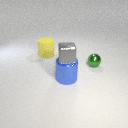
small green metal sphere in front of large yellow rubber cylinder